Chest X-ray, PA view. Patient: 64 years old, sex F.
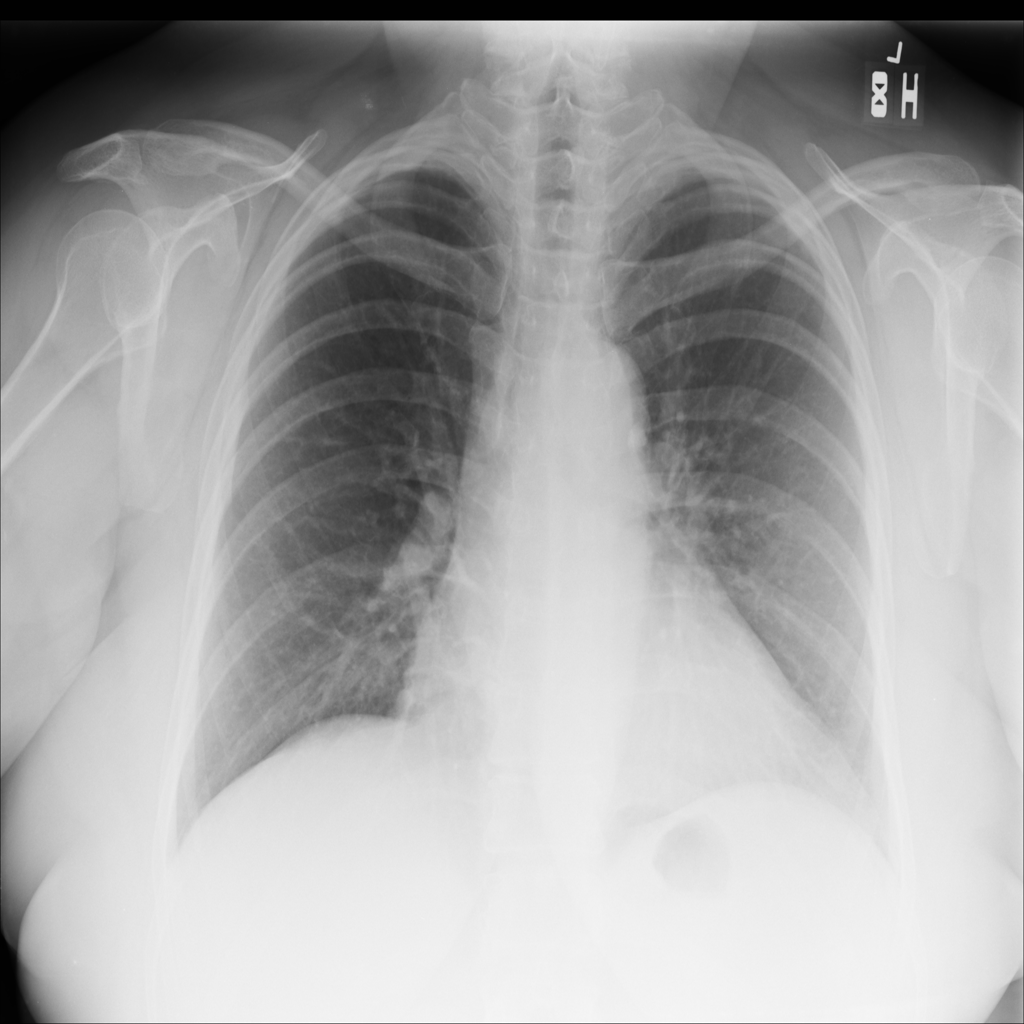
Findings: No Finding